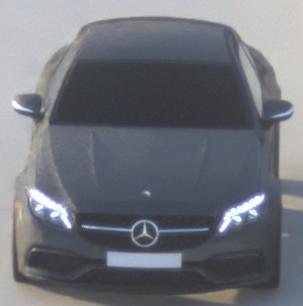
Make: Mercedes-Benz
Model: C 43 AMG
Detailed model: C-Class (205) AMG Limousine
Model produced from: 2016/10
Model produced until: 2018/04
Doors: 4
Color: gray
Road condition: dry road
Daytime: sunrise or sunset
Contrast: low contrast